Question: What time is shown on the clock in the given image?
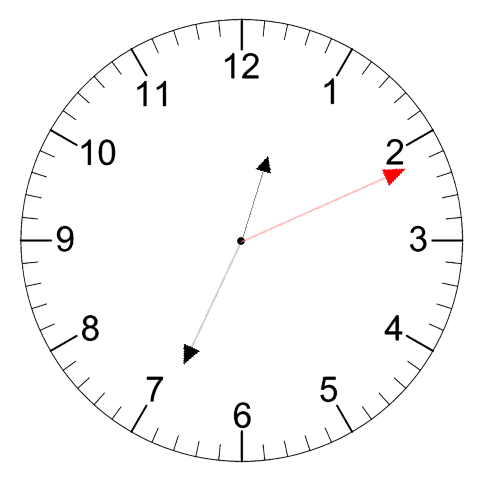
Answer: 12:34:11